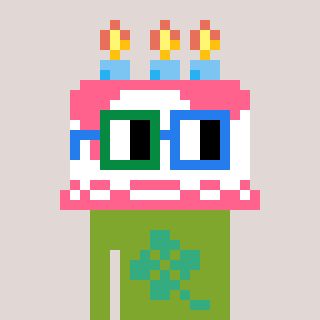
a pixel art character with square green and blue glasses, a cake-shaped head and a slimegreen-colored body on a warm background